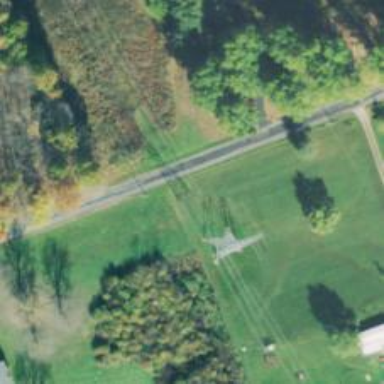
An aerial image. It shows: Lattice structure tower used for power transmission.